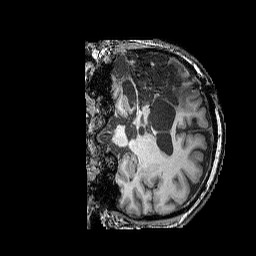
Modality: T1w
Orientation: coronal
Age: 48
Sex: male
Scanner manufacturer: siemens
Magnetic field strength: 3 T
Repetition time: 2.25 s
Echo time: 0.00415 s